Question: Can someone tell me where I can find the settings in the page of the ?
According to the help pages it should be right there. It is a Maven based project which might be the case that the setting is missing. If that's the case, could you please tell me how to define VM options for such projects?
Thx!
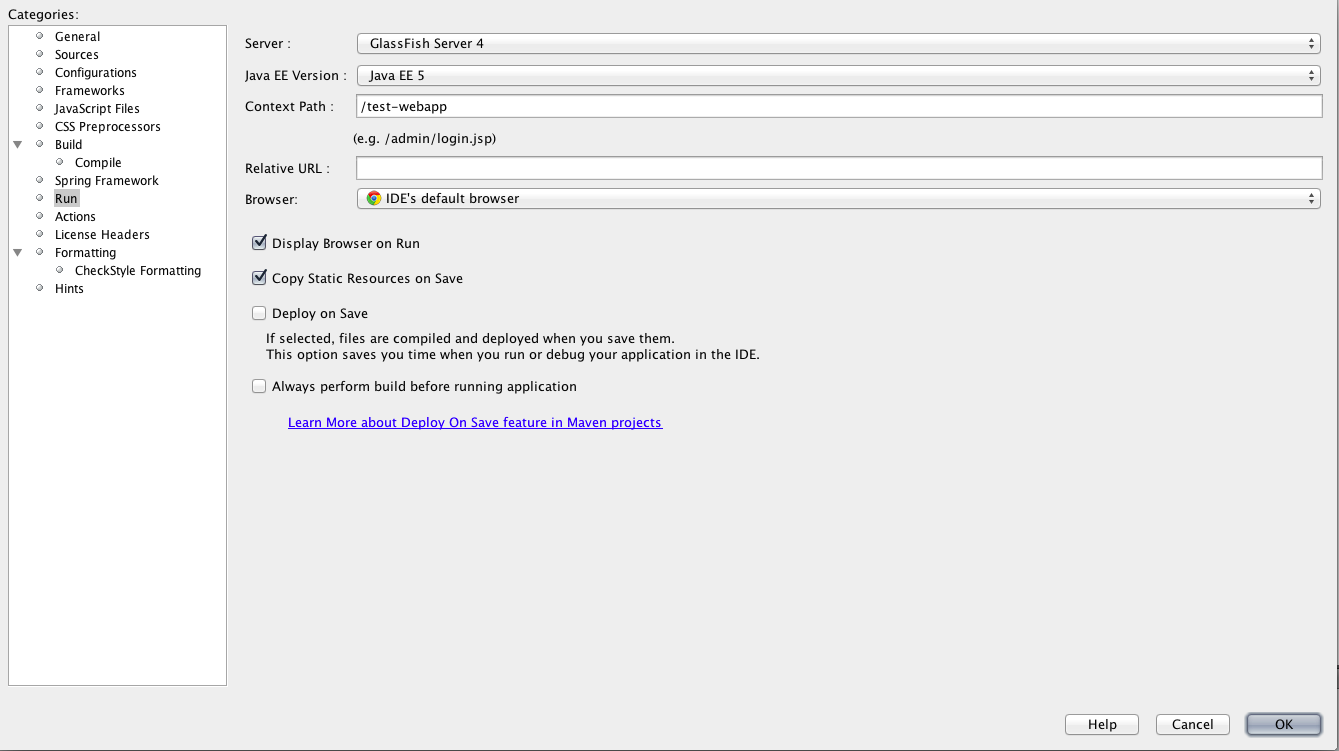
Answer: Run panel differs based on packaging. Your project is apparently one of the j2ee packagings, which have the Run panel related to deployment. If you want to modify how Run Main Class is executed, please check the Actions panel.
(Run with VM Options only appears for jar projects)